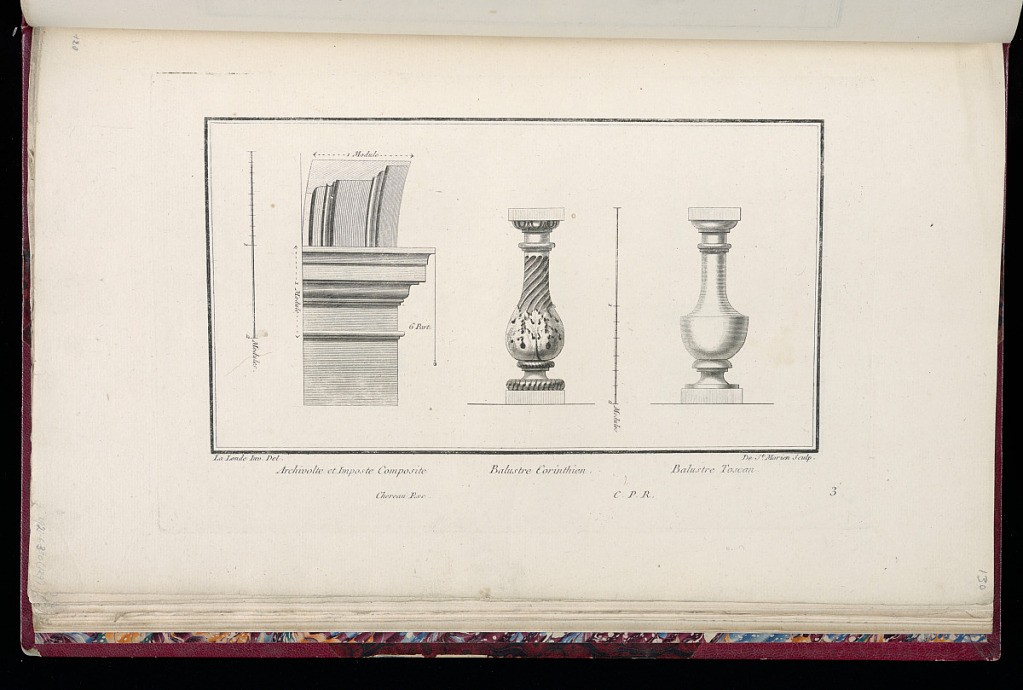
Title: Archivolte et Imposte Composite. Balustre Corinthien. Balustre Toscan.
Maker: Richard de Lalonde, French, active 1780–96
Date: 1775-1788
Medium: Etching on off-white laid paper
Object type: Print
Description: From left to right, an archivolt and impost designed in the Composite order, with a scale bar of "2 Modules."; a baluster in the Corinthian order, with spiral fluting and acanthus leave; a baluster in the Tuscan order, with a smooth surface. The plate is signed and numbered.